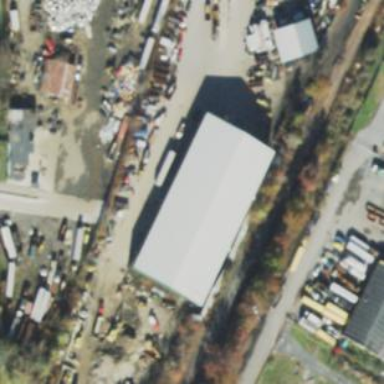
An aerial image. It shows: Recycling center that accepts scrap metal.